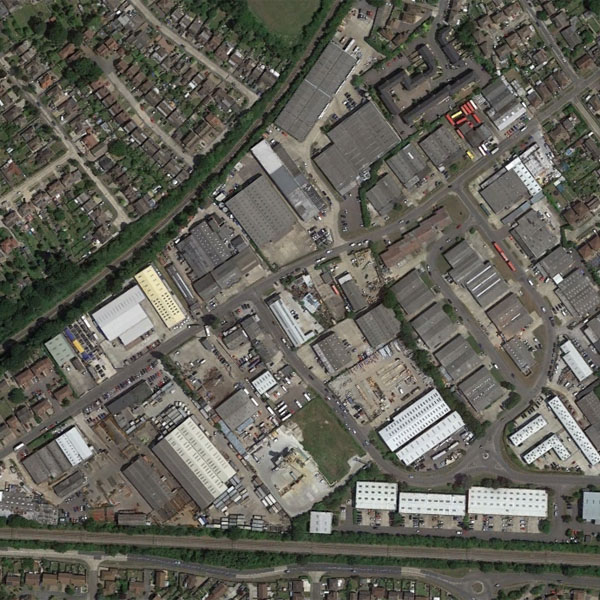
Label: Industrial